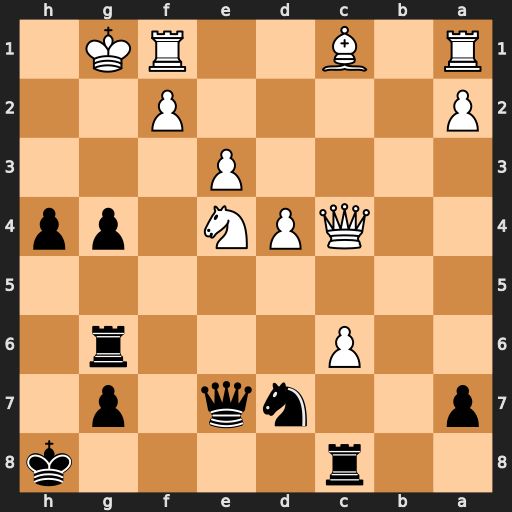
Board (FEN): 2r4k/p2nq1p1/2P3r1/8/2QPN1pp/4P3/P4P2/R1B2RK1
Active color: b
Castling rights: -
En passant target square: -
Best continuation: Qxe4 cxd7 Rxc4 d8=Q+ Kh7 Qxh4+ Rh6